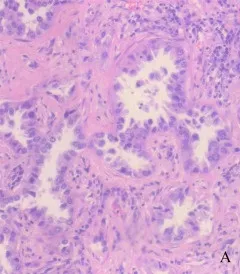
Pathological and immunohistochemical examination results. (A) Lymph node #1 hematoxylin-eosin staining, magnification: x200.
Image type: pathology (h&e)